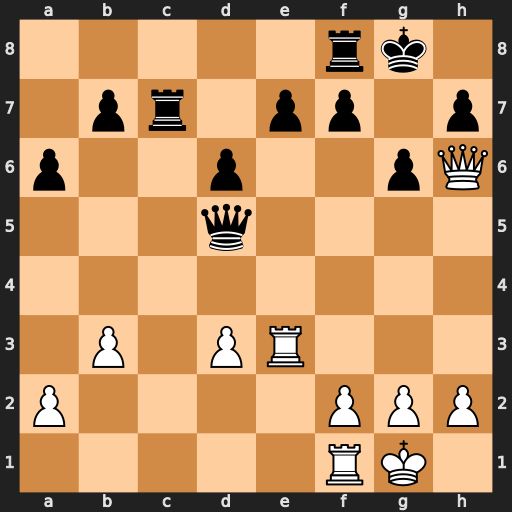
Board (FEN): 5rk1/1pr1pp1p/p2p2pQ/3q4/8/1P1PR3/P4PPP/5RK1
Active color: w
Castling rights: -
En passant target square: -
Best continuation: Rh3 Qh5 Rxh5